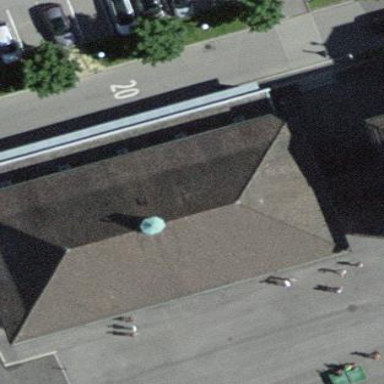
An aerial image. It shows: School building.